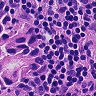
Metastatic tissue present: yes